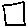
Label: square